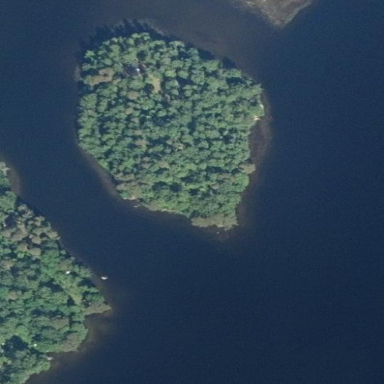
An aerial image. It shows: Islet covered with woodland.